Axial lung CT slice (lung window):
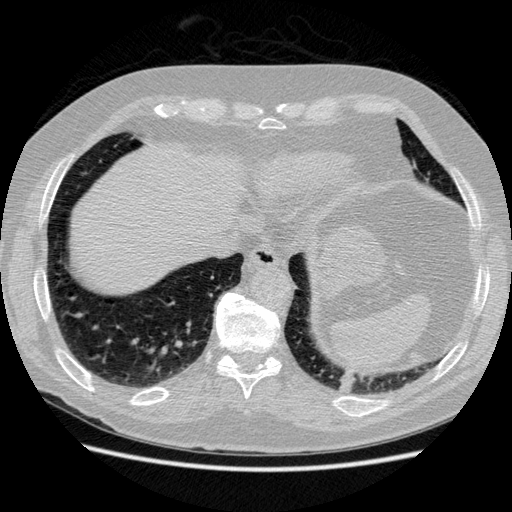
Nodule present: no